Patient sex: M
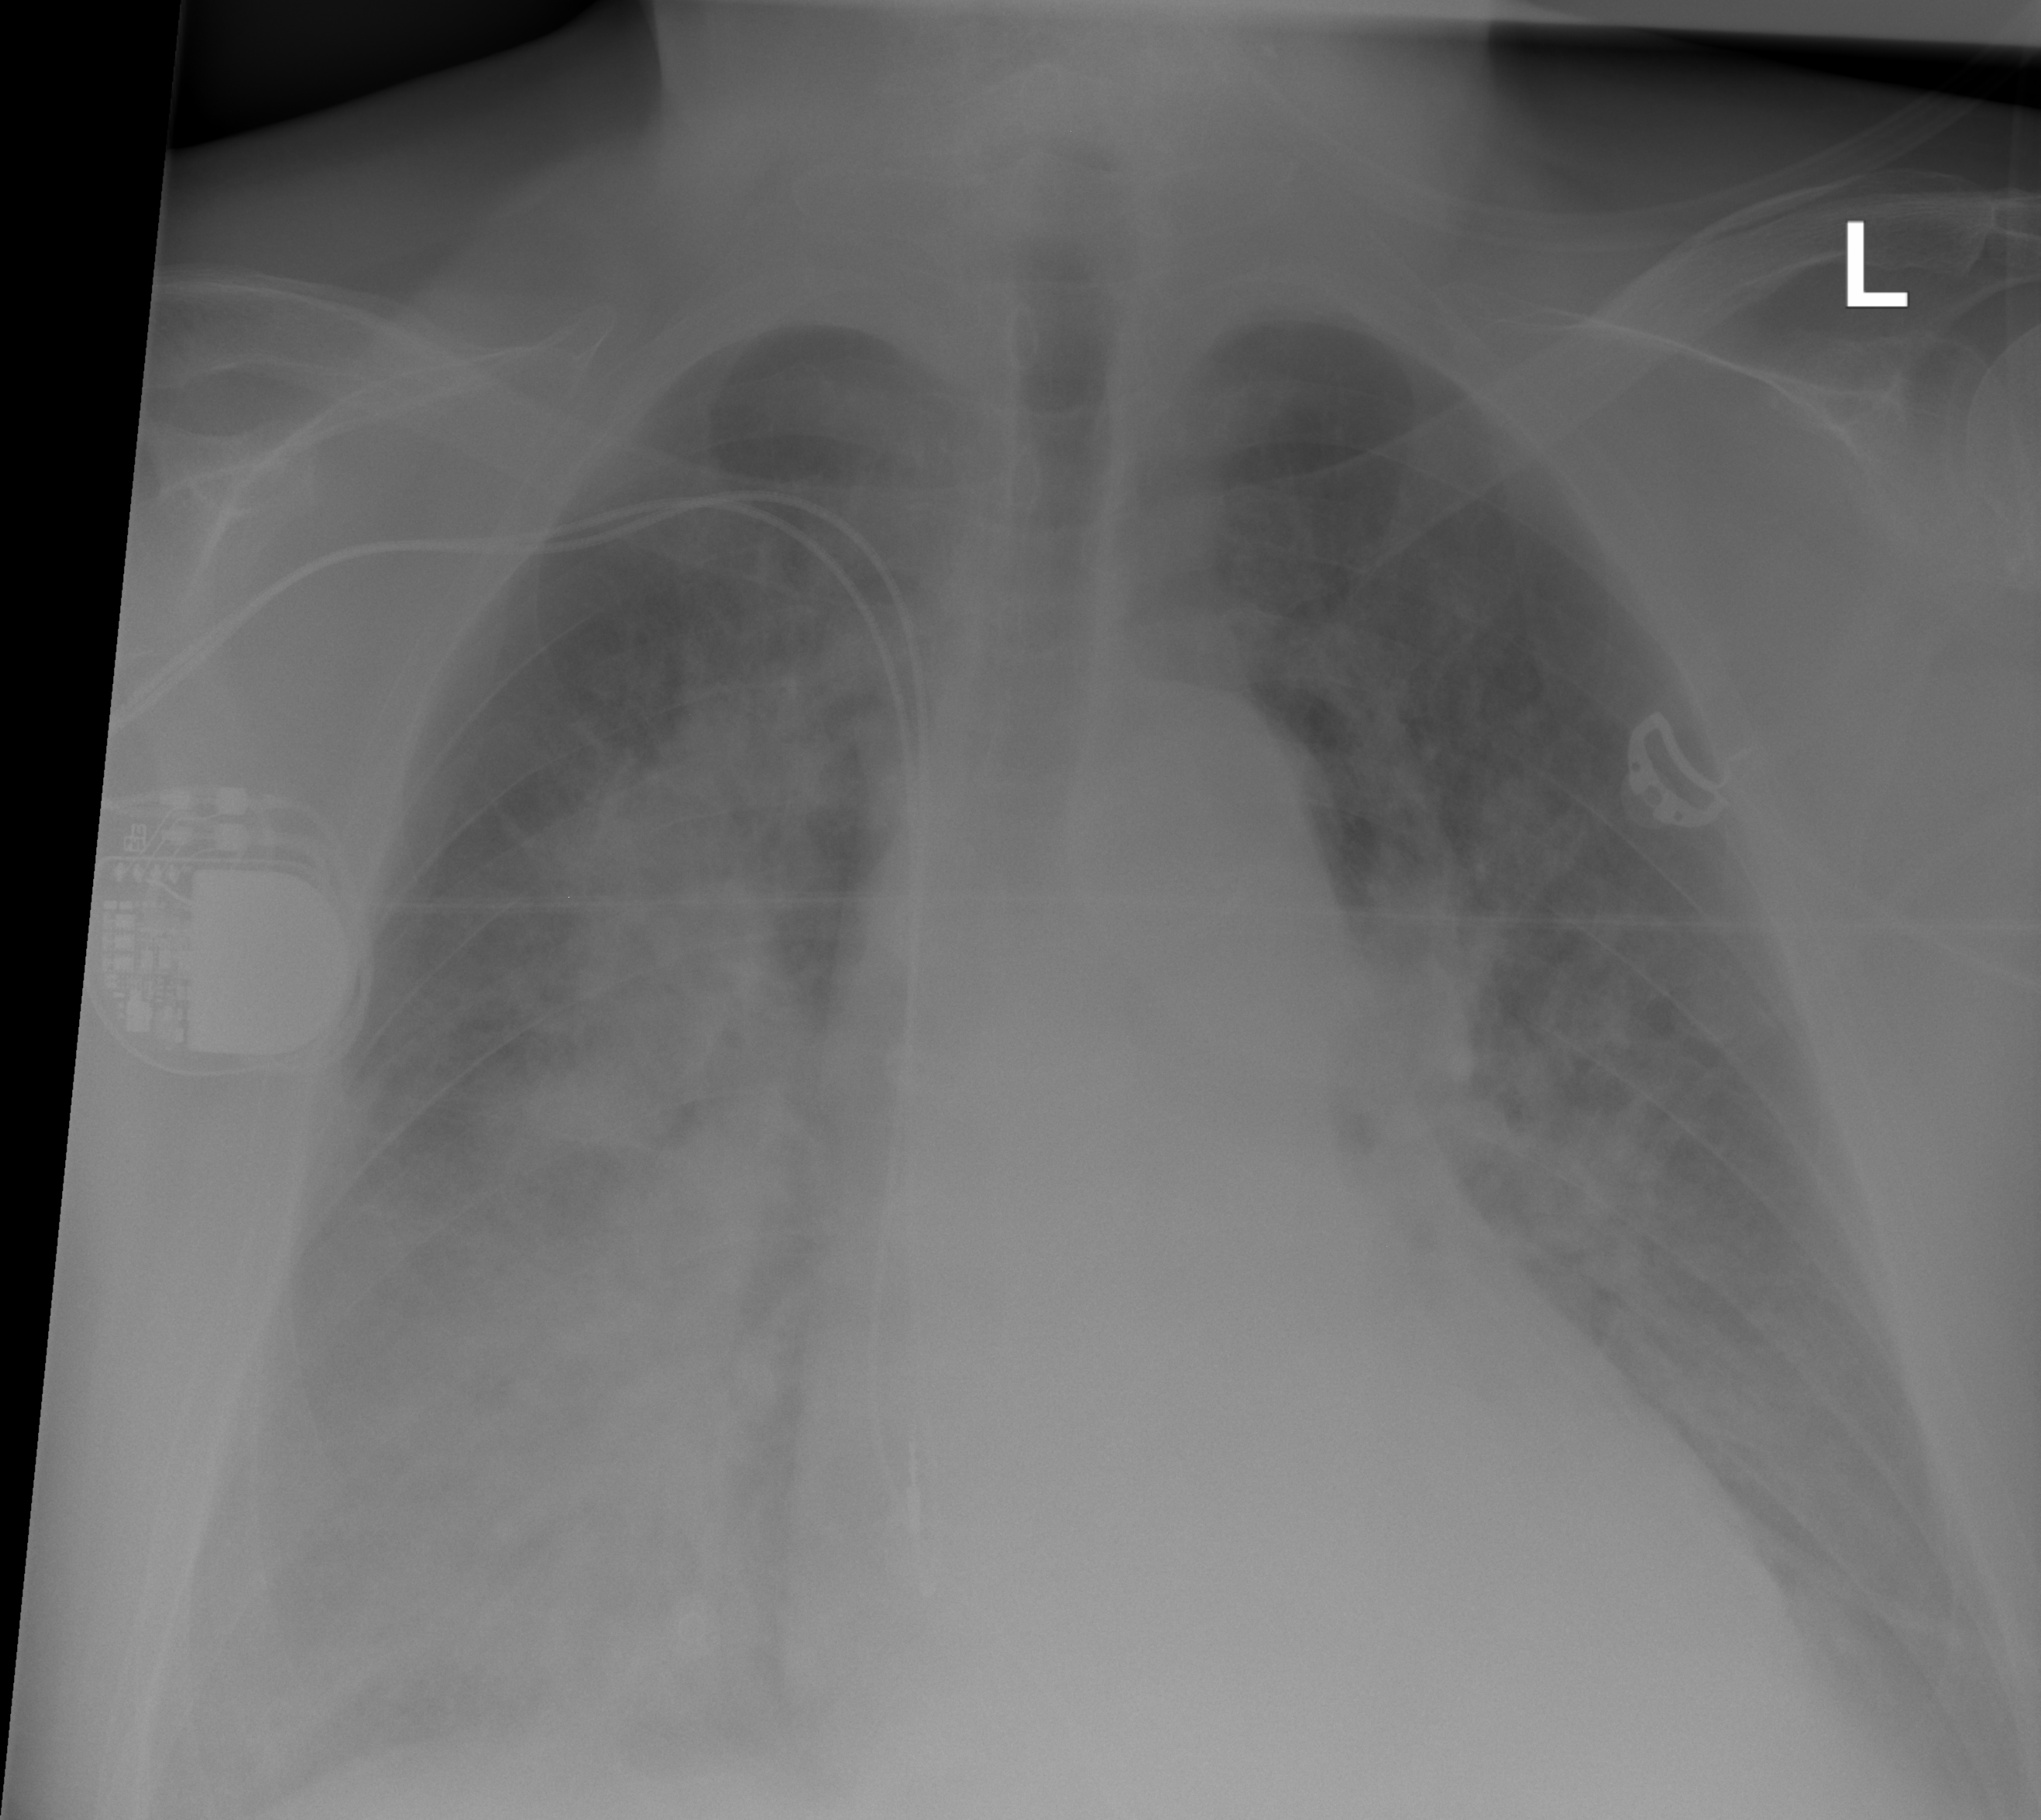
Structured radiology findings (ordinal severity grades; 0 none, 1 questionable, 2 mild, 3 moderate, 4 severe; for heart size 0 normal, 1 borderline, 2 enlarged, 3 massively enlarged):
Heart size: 2
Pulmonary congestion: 2
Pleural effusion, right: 1
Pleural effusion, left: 1
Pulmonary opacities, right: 3
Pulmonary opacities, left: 3
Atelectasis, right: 1
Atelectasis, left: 1